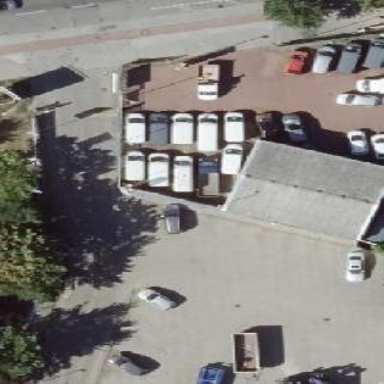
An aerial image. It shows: Building housing car shop.